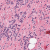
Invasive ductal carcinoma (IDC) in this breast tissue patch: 0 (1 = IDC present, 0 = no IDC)